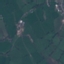
Land use / land cover class: Pasture